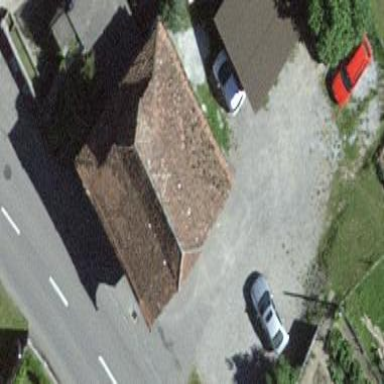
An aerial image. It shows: Barn.